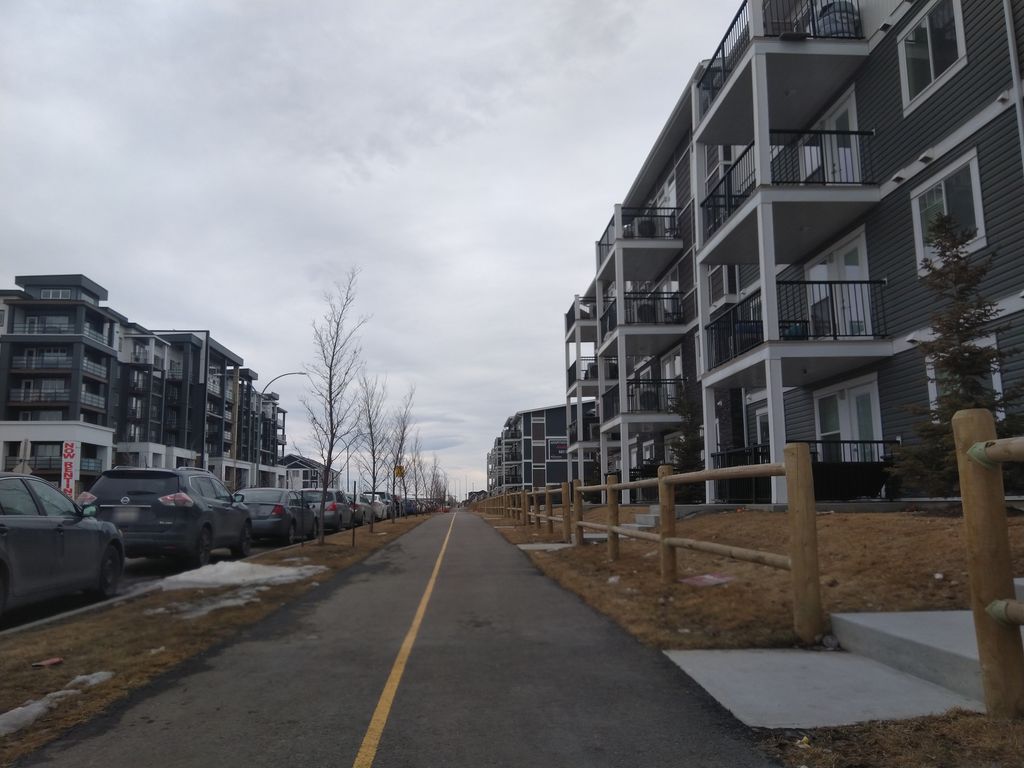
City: calgary